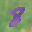
Label: 8